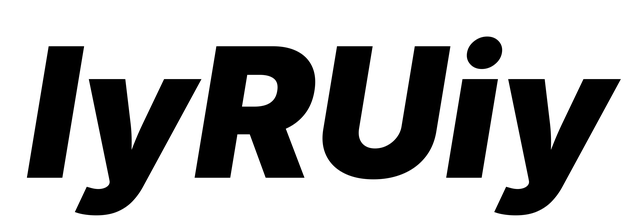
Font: Inter-Italic_Black_Italic